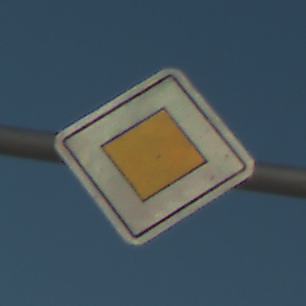
Verkehrszeichen: Vorfahrtsstrasse
Umgebung: Outdoor, Beach
Tageszeit: SunriseSunset
Wetter: Clear
Licht: Natural
Jahreszeit: NotSpecified
Kontrast: HighContrast